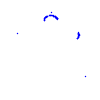
Particle: proton